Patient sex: F
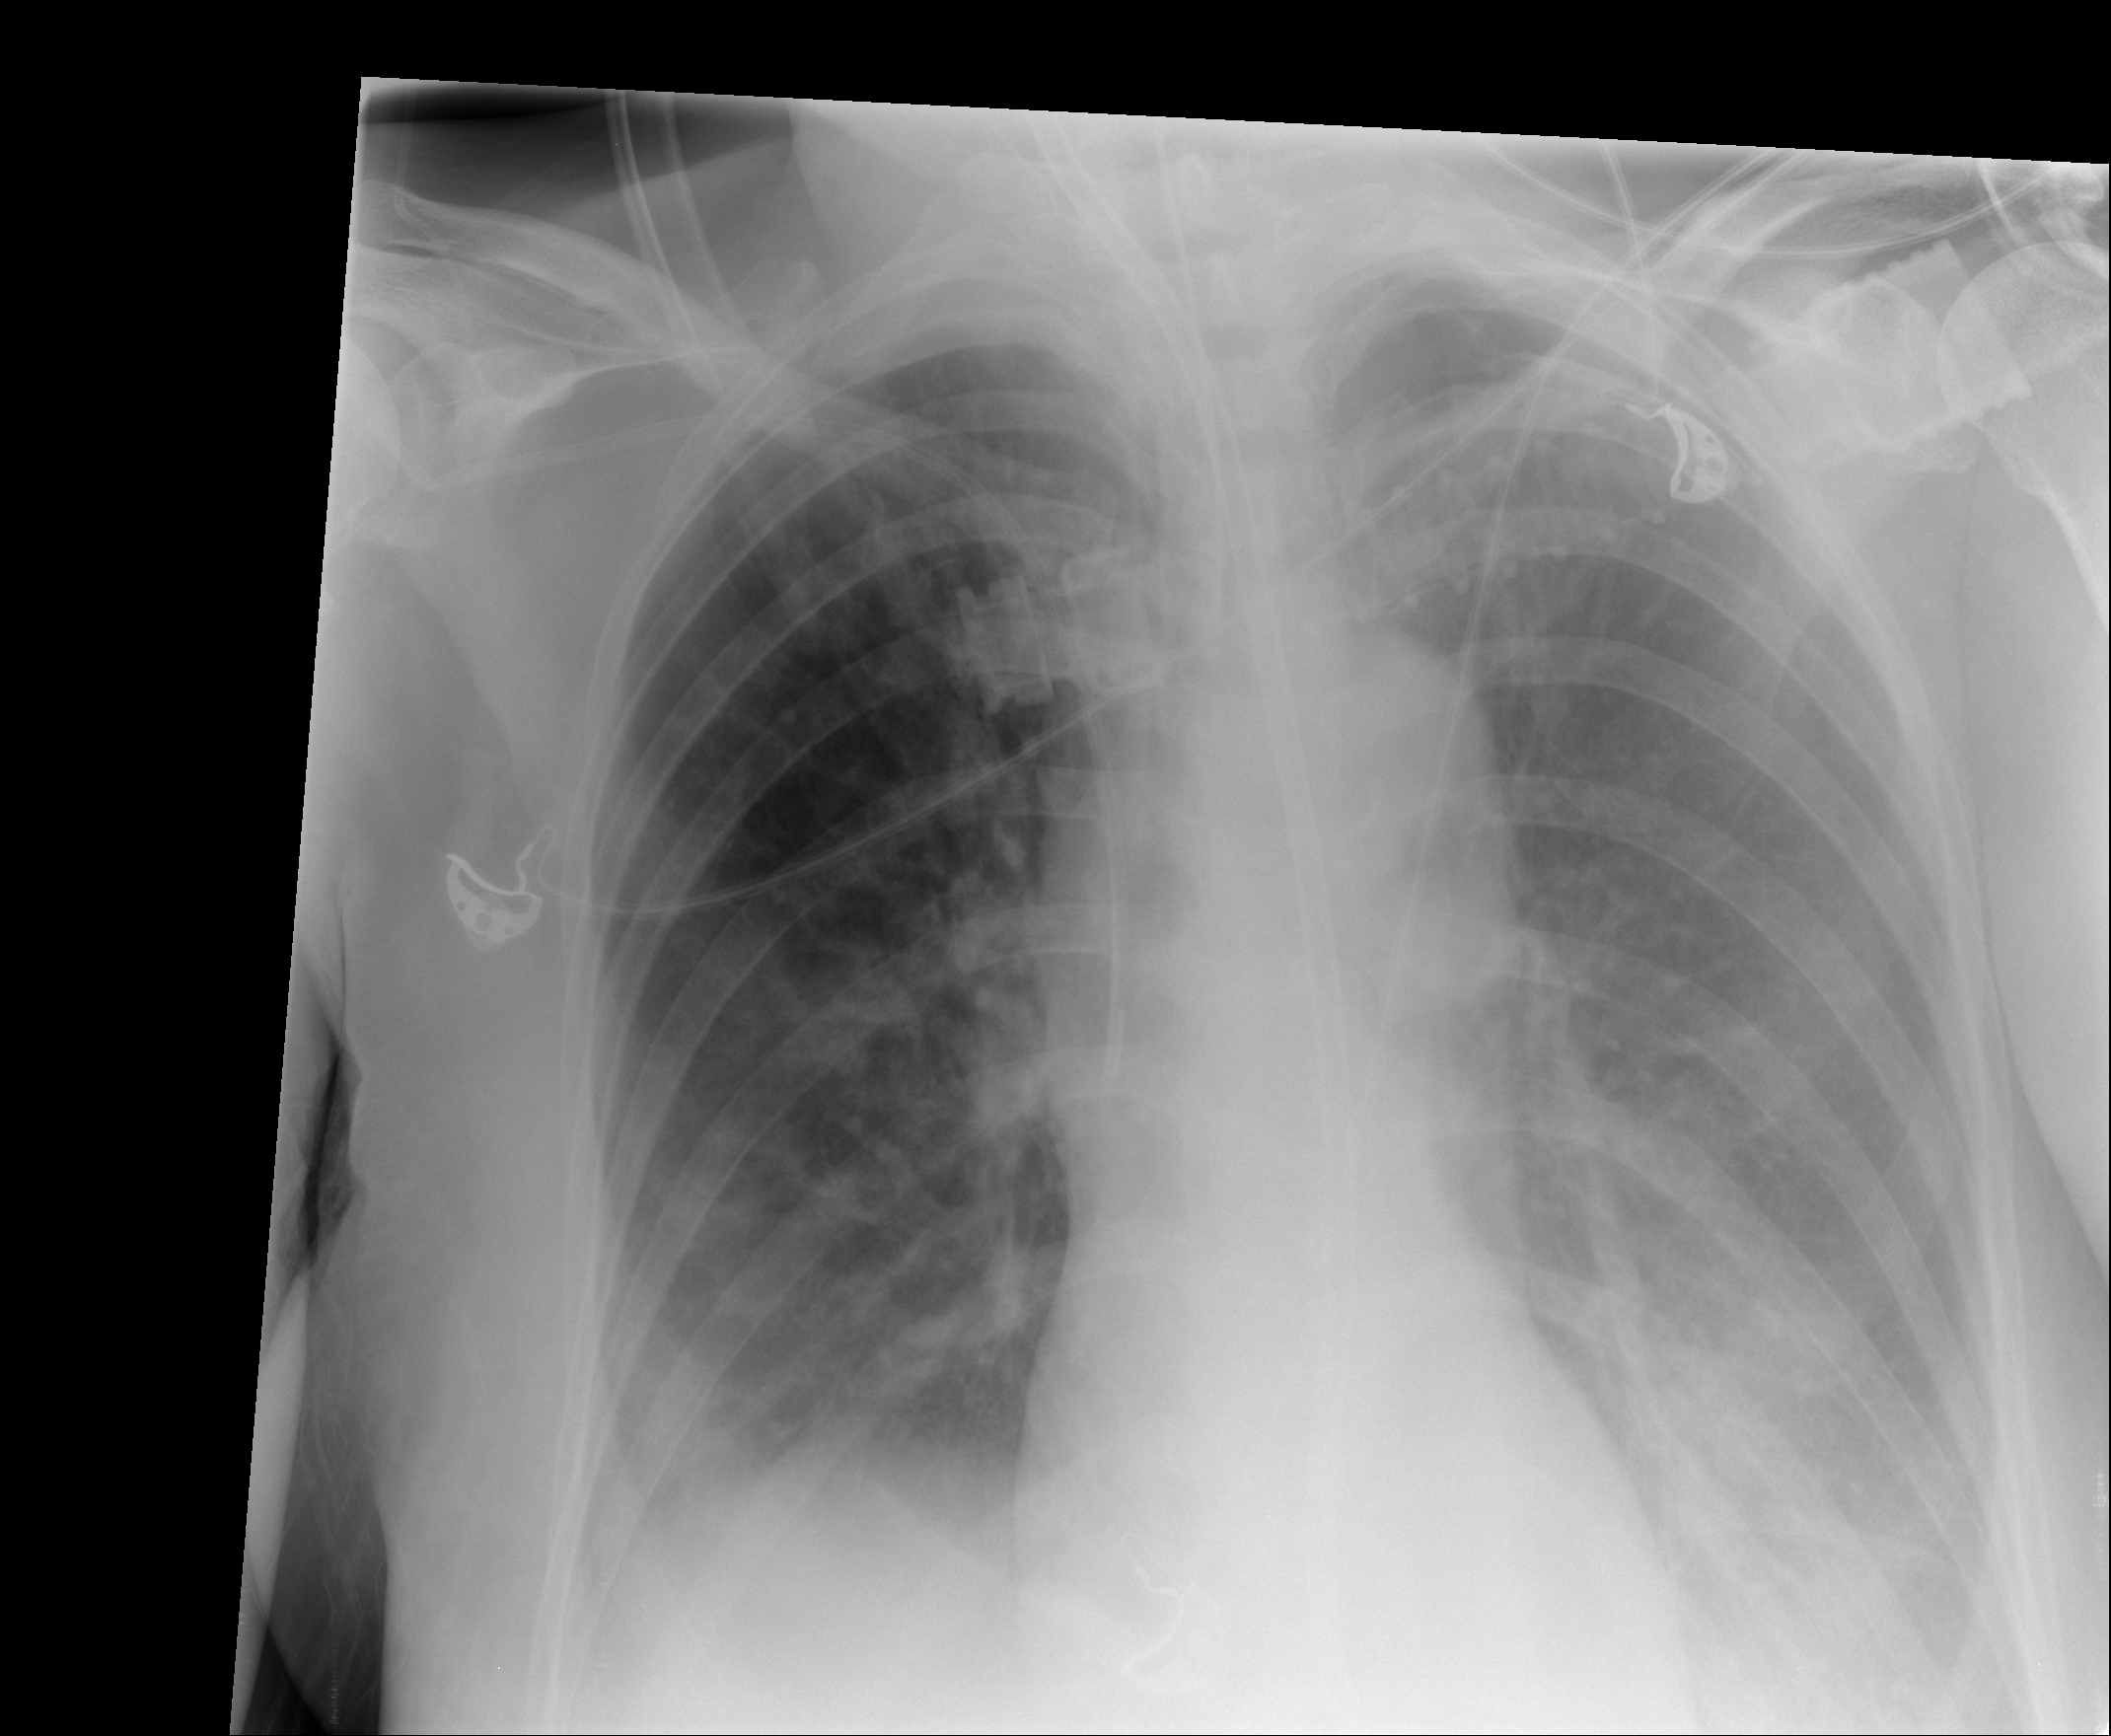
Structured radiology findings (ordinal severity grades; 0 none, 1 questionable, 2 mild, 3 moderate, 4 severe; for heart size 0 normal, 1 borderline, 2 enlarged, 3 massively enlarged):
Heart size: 0
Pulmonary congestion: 2
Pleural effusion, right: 2
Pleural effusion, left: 2
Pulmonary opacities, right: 2
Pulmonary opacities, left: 2
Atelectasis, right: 2
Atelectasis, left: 2